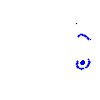
Particle: pion